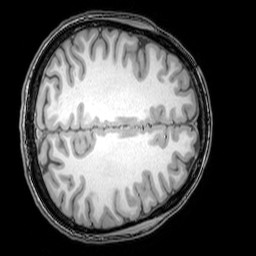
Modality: T1w
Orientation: axial
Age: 25
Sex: female
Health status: healthy
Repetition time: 0.081 s
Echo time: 0.037 s